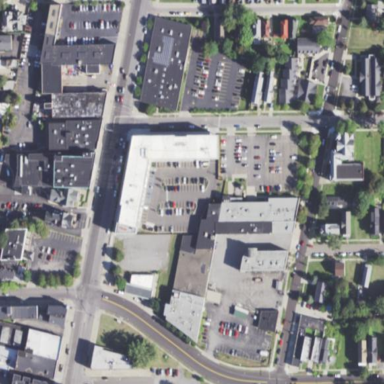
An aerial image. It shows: Commercial building.